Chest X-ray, AP view. Patient: 58 years old, sex M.
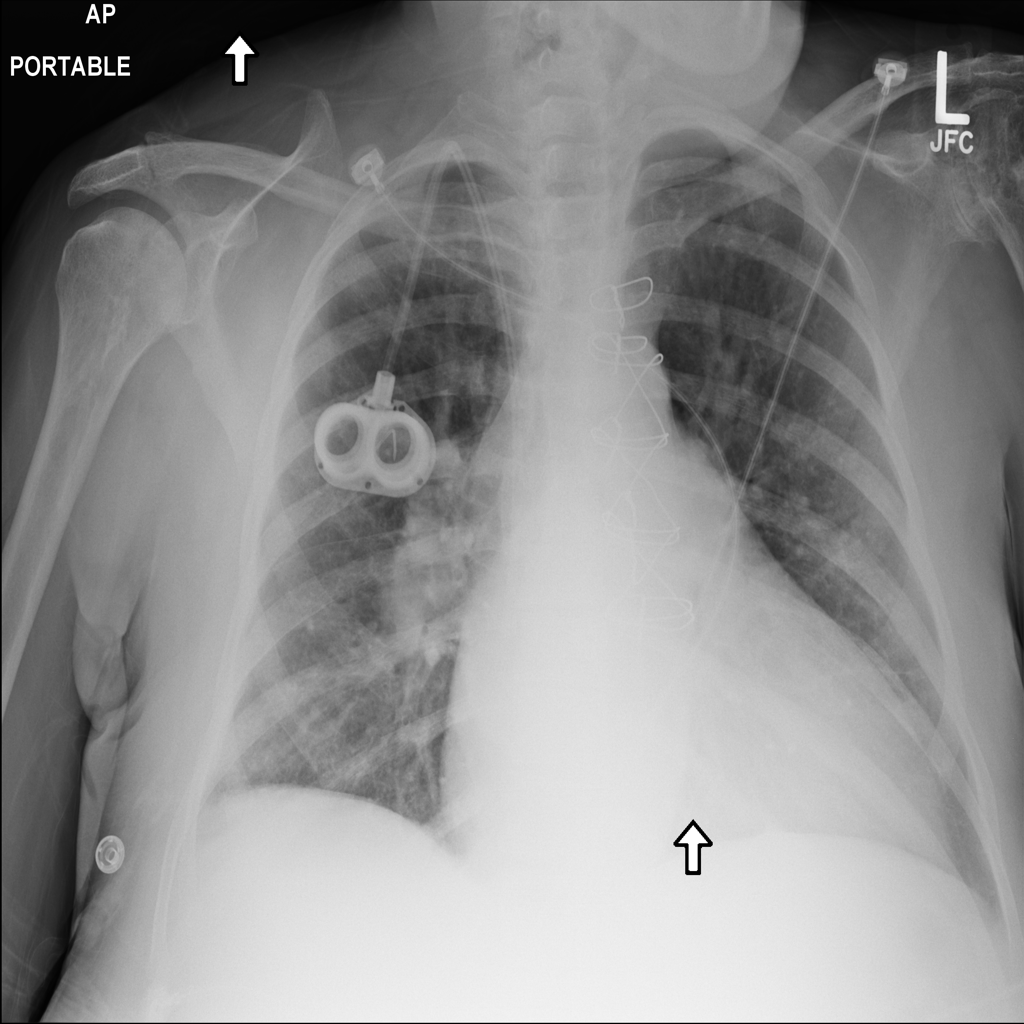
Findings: Cardiomegaly, Effusion